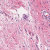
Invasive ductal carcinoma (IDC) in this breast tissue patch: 0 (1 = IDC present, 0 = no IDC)